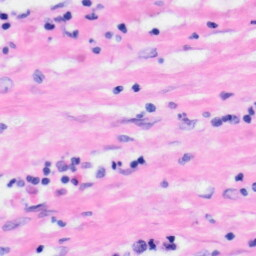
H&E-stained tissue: Liver